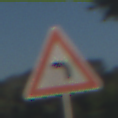
Verkehrszeichen: KurveLinks
Umgebung: Outdoor, Nature
Tageszeit: MorningAfternoon
Wetter: Clear
Licht: Natural
Jahreszeit: NotSpecified
Kontrast: HighContrast